Question: Hi I have two buttons in the Xamarin Form, which has to change it styles when one is clicked other is not.
I have to need as given in the image.
The one which selected should seen as ITEM2, and the other one should be ITEM1.
If i go and click on ITEM1 now it should take the style of ITEM2 and Item2 should take the style of ITEM1.

I have the basic Button code written using XAMARIN forms,as give below,
'''
var Button1 = new Button
{
Text = "ITEM1",
Font = Font.SystemFontOfSize(14, FontAttributes.Bold),
BorderWidth = 1,
HorizontalOptions = LayoutOptions.CenterAndExpand,
VerticalOptions = LayoutOptions.CenterAndExpand
};
Button1.Clicked += OnButton1Clicked;
var Button2 = new Button
{
Text = "ITEM2",
Font = Font.SystemFontOfSize(14, FontAttributes.Bold),
BorderWidth = 1,
HorizontalOptions = LayoutOptions.CenterAndExpand,
VerticalOptions = LayoutOptions.CenterAndExpand
};
Button2.Clicked += OnButton2Clicked;
var tabHeader = new StackLayout
{
HeightRequest = 48,
//BackgroundColor = BrandingManager.LightGrey(),
Orientation = StackOrientation.Horizontal,
HorizontalOptions = LayoutOptions.StartAndExpand,
VerticalOptions = LayoutOptions.CenterAndExpand,
Children = { Button1, Button2},
Padding = new Thickness(10, 10, 10, 10)
};
'''
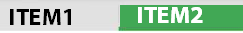
Answer: You could implement a method called 'SelectButton(Button button, bool selected)' and then inside your OnButton1Clicked function have
'''
SelectButton(Button1, true);
SelectButton(Button2, false);
'''
and inside your OnButton2Clicked function have
'''
SelectButton(Button1, false);
SelectButton(Button2, true);
'''
The SelectButton method would set BackgroundColor accordingly:
'''
public void SelectButton(Button button, bool selected) {
if(selected) button.BackgroundColor = BrandingManager.Green();
else button.BackgroundColor = BrandingManager.LightGrey();
}
'''